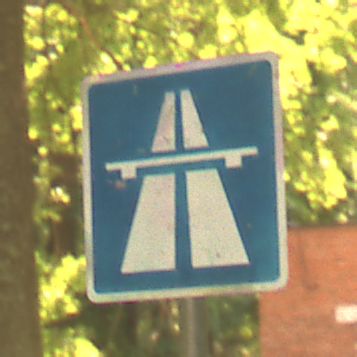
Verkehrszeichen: Autobahn
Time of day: Midday
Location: Outdoor (Nature)
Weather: PartlyCloudy
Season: NotSpecified
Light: Natural